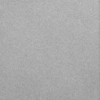
Label: dusty